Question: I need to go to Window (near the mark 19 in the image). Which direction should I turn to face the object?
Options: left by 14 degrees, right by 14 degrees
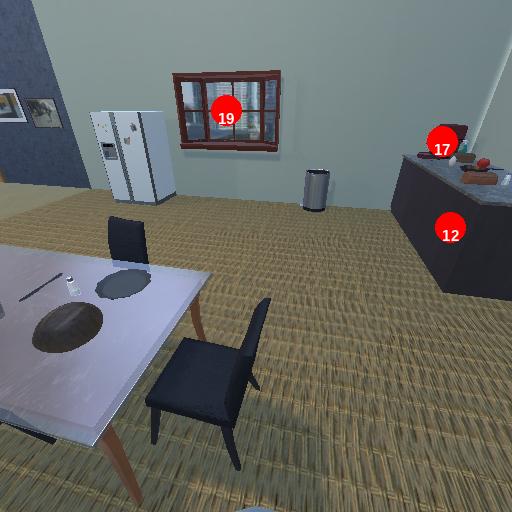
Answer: left by 14 degrees